Question: I have a tooltip.
tooltip background color is #FFFFFF (white).

If you see above image in that tooltip black line also showing. How to remove black line in tooltip using css.
These is the CSS i am using.
'''
.tipsy-inner {
background-color: #FFFFFF;
color: black;
height:30px ! important;
max-width: 400px ! important;
padding: 1px 12px -3px 0px ! important;
text-align: center;
border: 1px solid black !important;
border-radius: 8px;
font-family: Open Sans !important;
font-size: 1.2em;
font-weight: normal !important;
}
'''
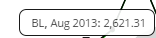
Answer: try giving in your CSS:
'''
.tipsy { opacity: 1 !important; }
'''